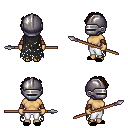
a pixel art fantasy rpg character, female body template, human, tanned skin, black tattered cape, white pants, brown curly afro hairstyle, metal helm, cloth bracers, black slippers, spear, four views (front, back, left, right), 2x2 character sprite sheet, small pixel art, hard edges, no anti-aliasing